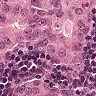
Metastatic tissue present: yes